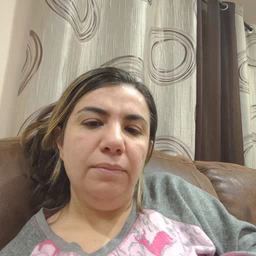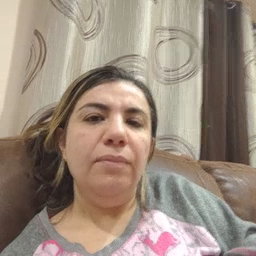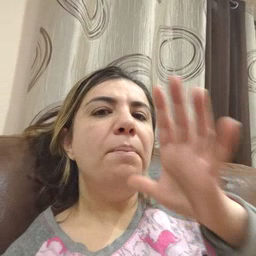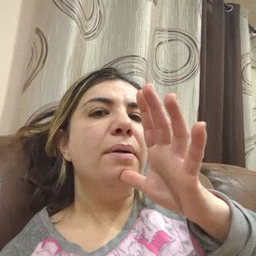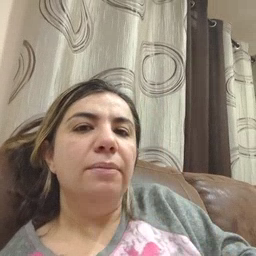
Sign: mom